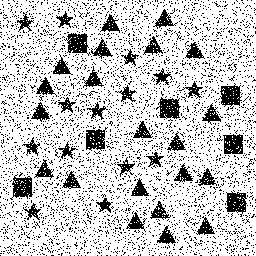
Squares: 7
Triangles: 21
Stars: 14
Total shapes: 42